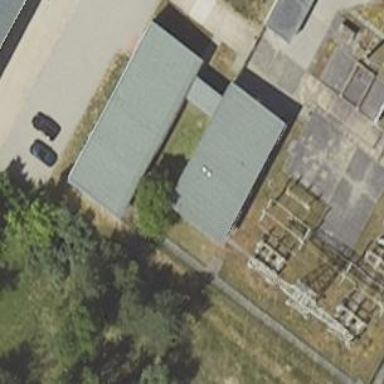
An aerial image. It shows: Flat-roofed building with gray-colored roof.